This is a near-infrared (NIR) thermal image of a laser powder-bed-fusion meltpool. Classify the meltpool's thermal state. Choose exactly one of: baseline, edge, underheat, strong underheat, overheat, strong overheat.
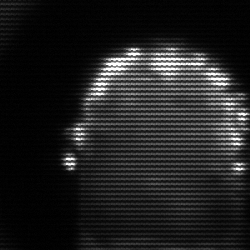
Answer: baseline